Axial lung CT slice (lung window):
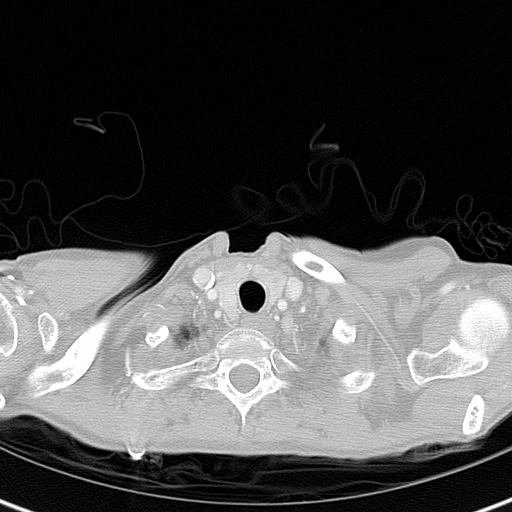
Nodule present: no